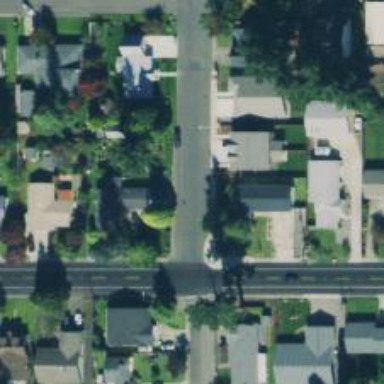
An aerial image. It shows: Residential road.